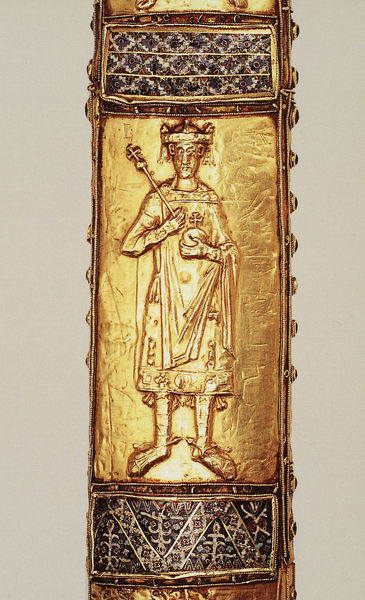
Titel: Reichsschwert des Heiligen Römischen Reiches
Institution: Wien, Schatzkammer
Schlagwörter: mann, gürtel, ornament, mensch, gewand, gold, mantel, krone, kaiser, könig, nieten, herrscher, buchrücken, leder, email, schließe, zepter, prägung, reichsapfel, goldblech, rlief, goldprägung, kroine